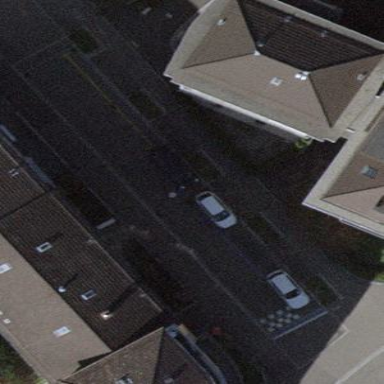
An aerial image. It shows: Parking lane for vehicles.